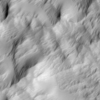
Label: not_dusty